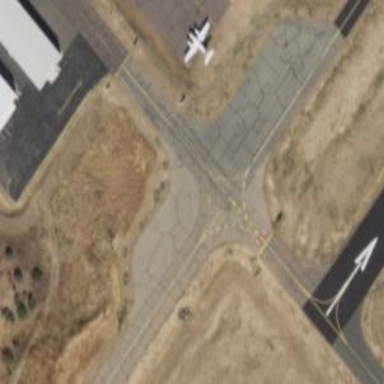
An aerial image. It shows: View of taxiway at the airport.